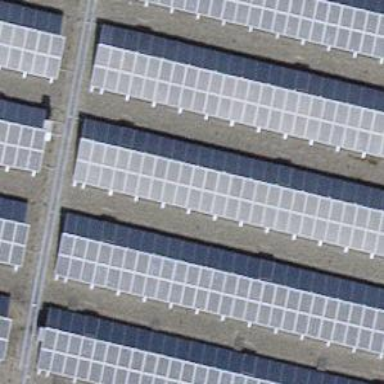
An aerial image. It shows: Solar power generator utilizing photovoltaic technology with solar photovoltaic panels.